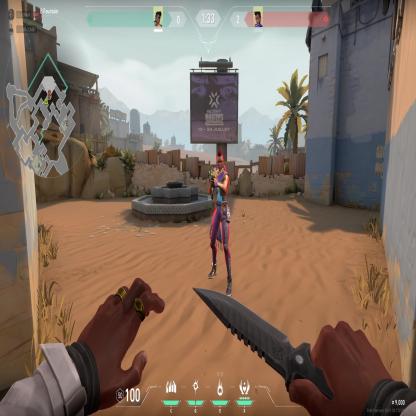
Label: enemy